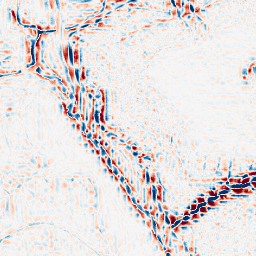
Category: wavelet
Decomposition family: wavelet_reverse_biorthogonal
Decomposition parameters: wavelet: rbio2.4
level: 3
Upsampling method: bicubic
Upsampling parameters: scale: 4
Upsampling scale: 4